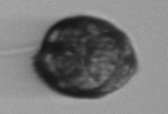
Label: Margalefidinium